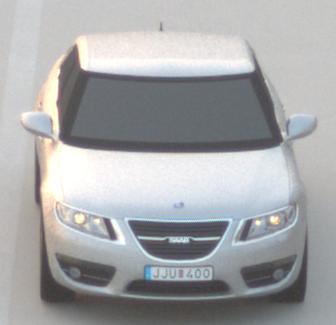
Make: Saab
Model: 5-Sep
Detailed model: 9-5 1.6T
Model produced from: 2010/06
Model produced until: 2011/12
Doors: 4
Color: white
Road condition: dry road
Daytime: dawn
Contrast: low contrast